Question: I got error 'notification' when trying to upload/update new APK to Google Play Console.
It's like my newer 'APK' version is supporting fewer Device than my old 'APK'. I added two things in the manifest file.
'''
<uses-feature android:name="android.hardware.camera" />
<uses-feature android:name="android.hardware.camera.autofocus" />
'''
How I solve this?

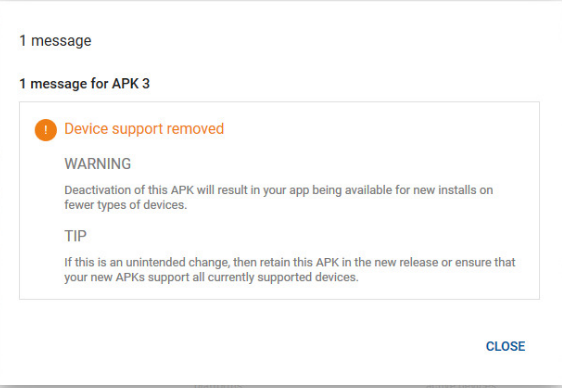
Answer: Devices without camera and auto-focus gets filtered out because you added the 'uses-feature'. Some Android devices might not have a camera, or no support for auto-focus.
If the camera isn't required for your app, and you just added it as an additional option. You can use 'android:required="false"' to the 'uses-feature'.
'''
<uses-feature android:name="android.hardware.camera" android:required="false" />
<uses-feature android:name="android.hardware.camera.autofocus" android:required="false"/>
'''
Make sure that you only display the camera-option when the device has got an actual camera. Otherwise it could lead to a crash on devices without a camera.
You can check if the device has a camera by using this code:
'''
/** Check if this device has a camera */
private boolean checkCameraHardware(Context context) {
if (context.getPackageManager().hasSystemFeature(PackageManager.FEATURE_CAMERA)){
// this device has a camera
return true;
} else {
// no camera on this device
return false;
}
}
'''